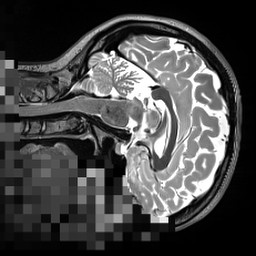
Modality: T2w
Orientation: sagittal
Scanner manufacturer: siemens
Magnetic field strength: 3 T
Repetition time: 3.2 s
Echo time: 0.564 s